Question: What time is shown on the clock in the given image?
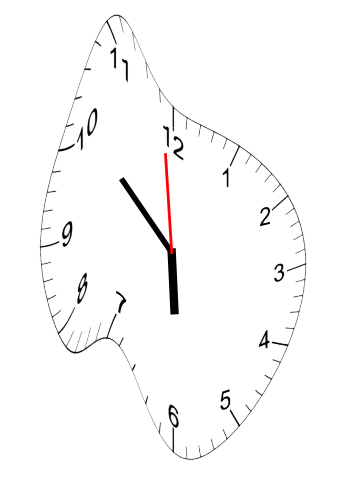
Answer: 05:51:59